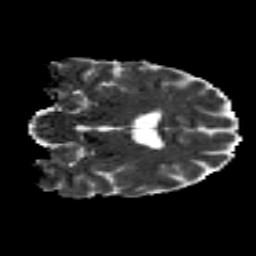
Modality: MD
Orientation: coronal
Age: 25
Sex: female
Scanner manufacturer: siemens
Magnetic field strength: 3 T
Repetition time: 8.8 s
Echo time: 0.085 s